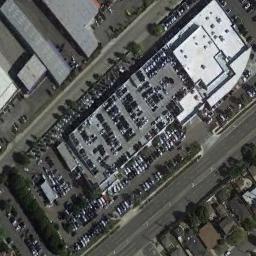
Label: parking_lot